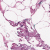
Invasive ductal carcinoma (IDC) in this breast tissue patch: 0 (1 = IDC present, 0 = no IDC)